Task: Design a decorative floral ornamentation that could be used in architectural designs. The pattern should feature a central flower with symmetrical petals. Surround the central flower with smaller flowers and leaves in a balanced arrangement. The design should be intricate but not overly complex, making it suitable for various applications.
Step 483:
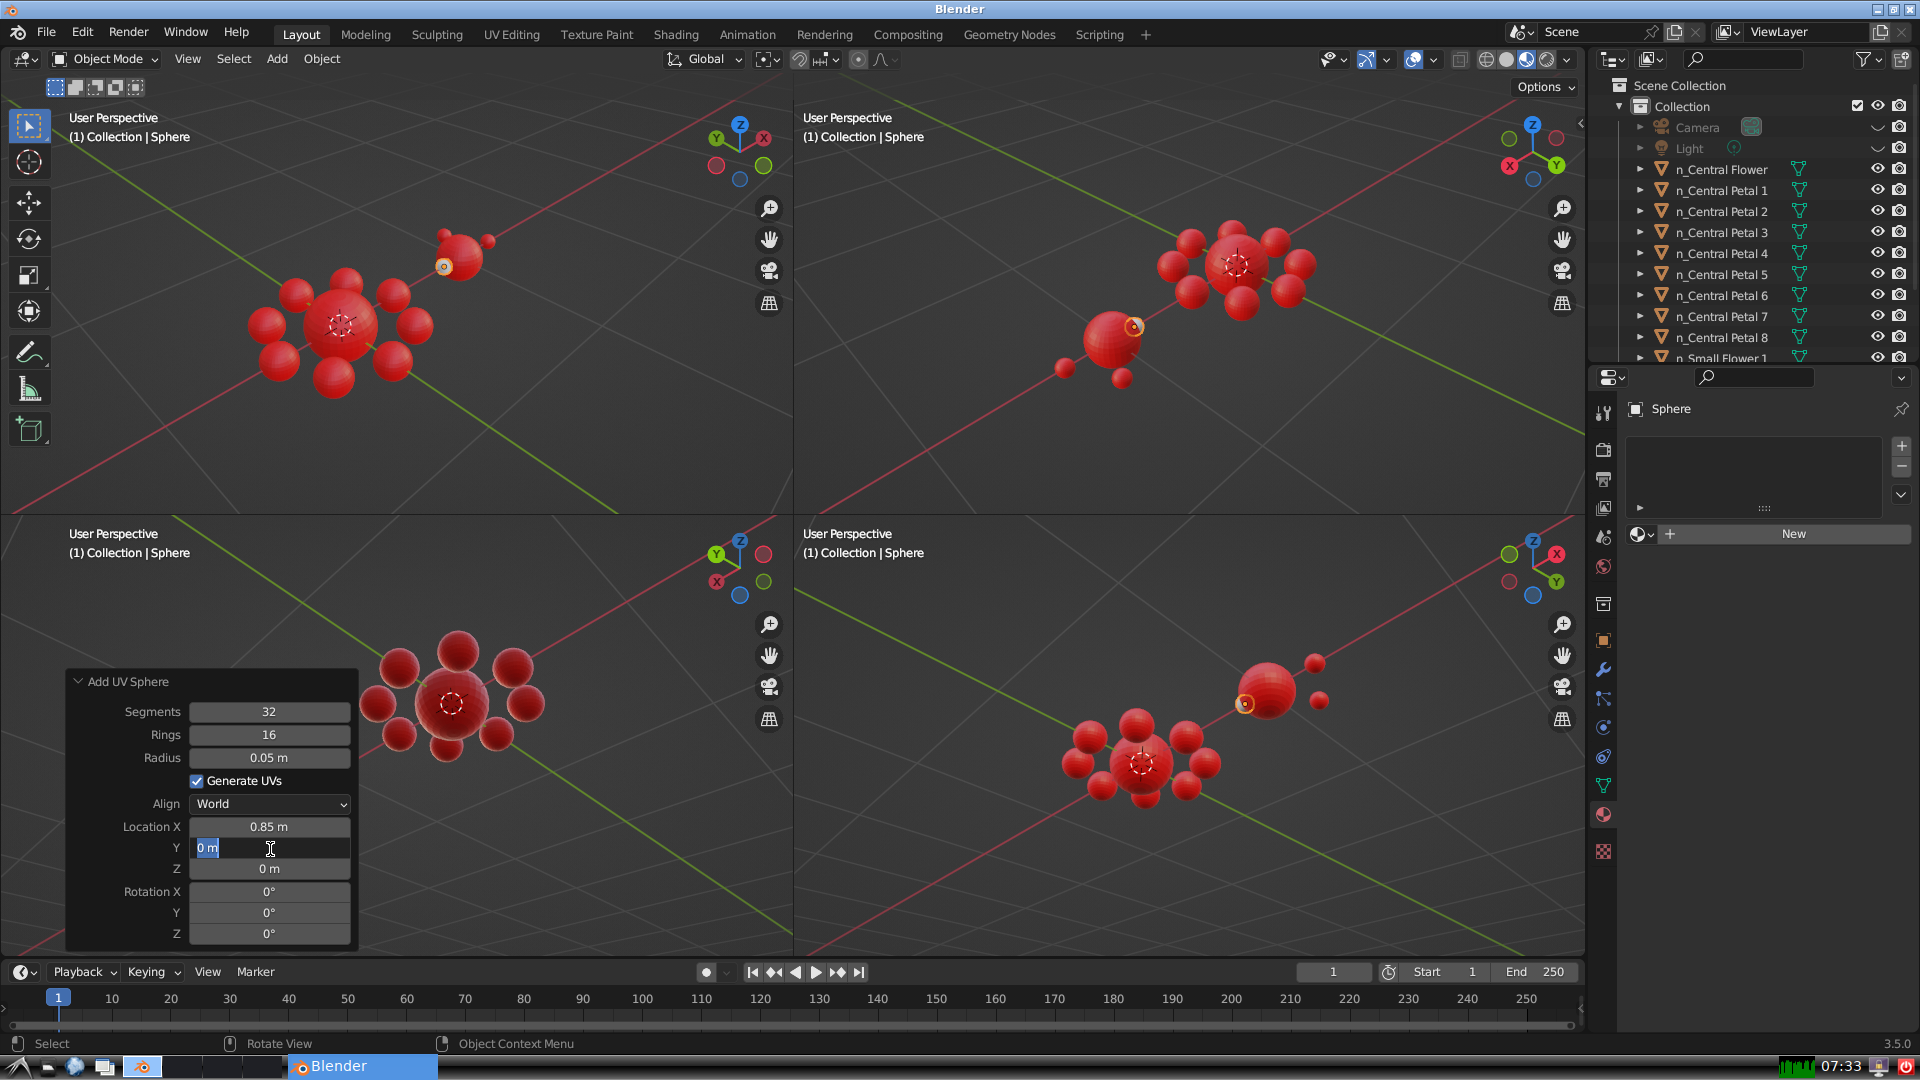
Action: input_text: 0.2598076211353316